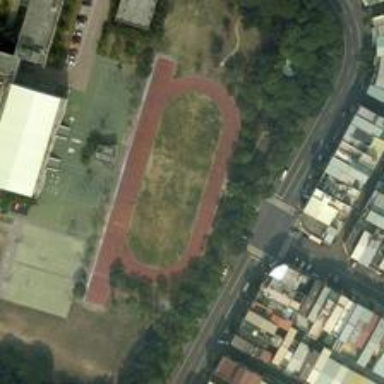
The playground is set in an open sapce which is behind the thick wood in the corner of the road .